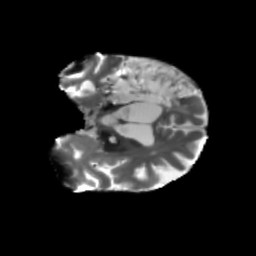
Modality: T2w
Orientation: coronal
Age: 64
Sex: male
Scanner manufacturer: siemens
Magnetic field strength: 3 T
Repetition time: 5.25 s
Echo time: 0.08 s